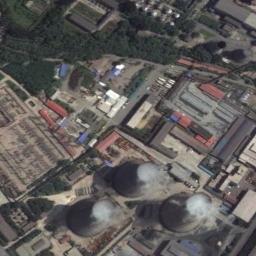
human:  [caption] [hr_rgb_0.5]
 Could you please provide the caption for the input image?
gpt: Many buildings are near the thermal power station .

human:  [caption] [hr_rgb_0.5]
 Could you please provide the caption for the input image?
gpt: The thermal power station is next to some buildings and trees with white mist above .

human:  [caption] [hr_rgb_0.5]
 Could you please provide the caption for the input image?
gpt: Here are two thermal power stations and a blue hut .

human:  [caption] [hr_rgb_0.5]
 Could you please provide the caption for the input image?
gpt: Neatly planned plant and equipment in the thermal power station, Three cooling towers are steaming .

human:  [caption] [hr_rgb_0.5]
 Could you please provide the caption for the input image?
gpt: There are many buildings and three chimneys on the thermal power station .